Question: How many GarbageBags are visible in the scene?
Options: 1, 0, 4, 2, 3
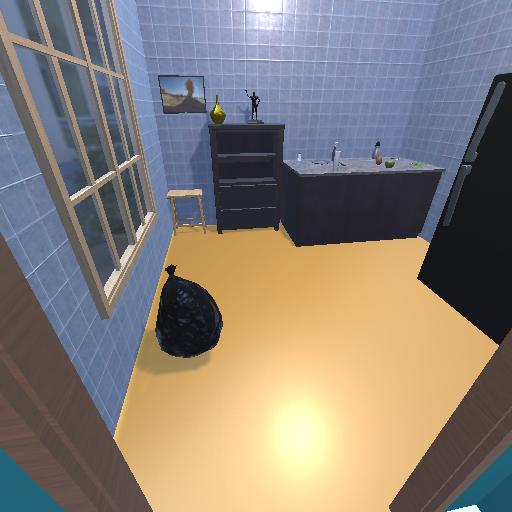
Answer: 1